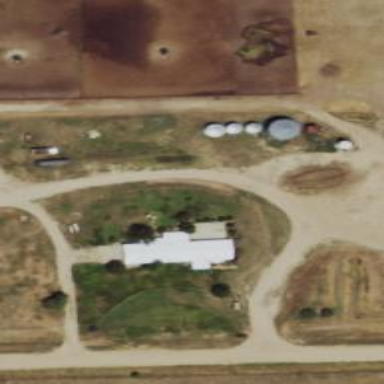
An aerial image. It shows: Silo.